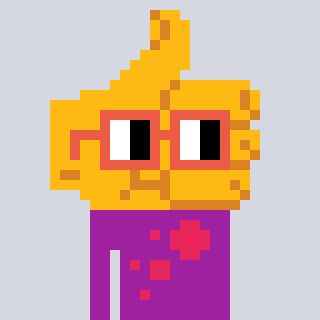
a pixel art character with square orange glasses, a thumbsup-shaped head and a magenta-colored body on a cool background